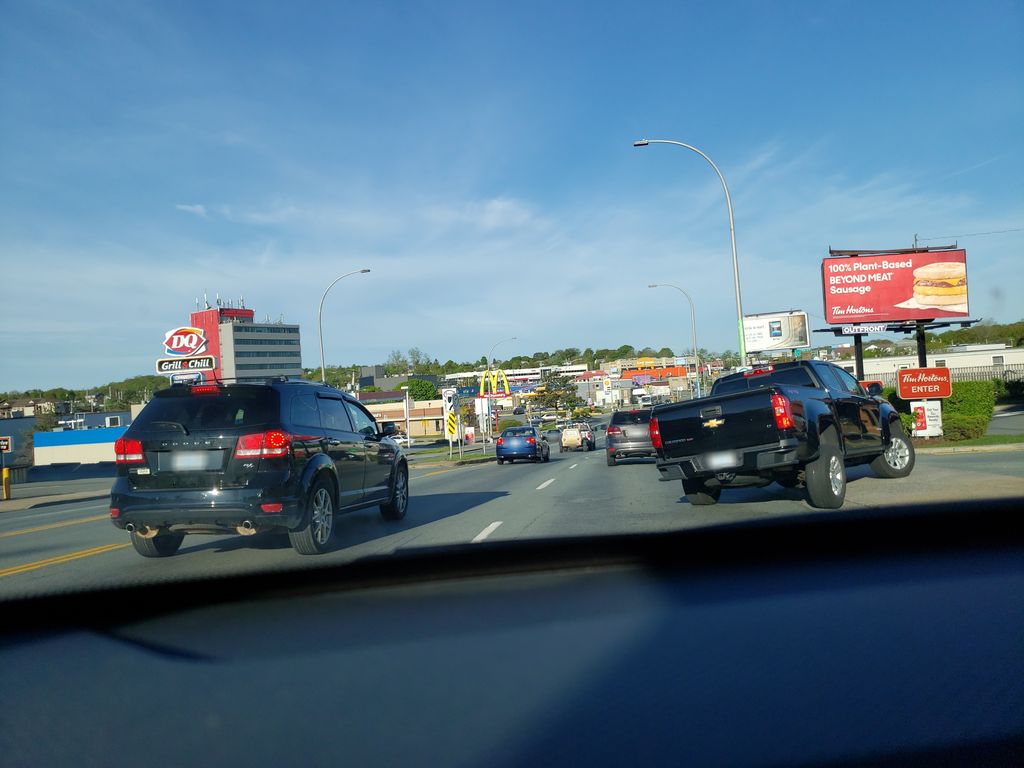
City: halifax